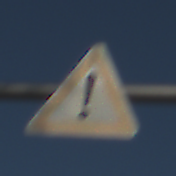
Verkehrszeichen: Gefahrenstelle
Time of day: MorningAfternoon
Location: Outdoor (Nature)
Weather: Clear
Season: Autumn
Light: Natural